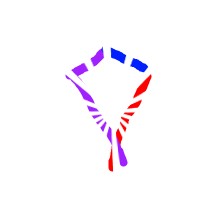
Shape: kite